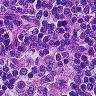
Metastatic tissue present: no